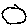
Label: circle